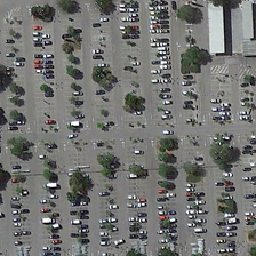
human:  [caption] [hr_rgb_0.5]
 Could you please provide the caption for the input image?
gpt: There are several trees around a big parking lot.

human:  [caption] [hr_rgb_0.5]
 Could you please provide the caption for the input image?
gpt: Several trees to the REDOR of a large parking lot.

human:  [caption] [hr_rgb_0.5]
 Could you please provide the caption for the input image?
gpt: Several trees around a big parking lot.

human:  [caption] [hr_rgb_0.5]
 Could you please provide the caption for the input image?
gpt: different trees around a large parking lot.

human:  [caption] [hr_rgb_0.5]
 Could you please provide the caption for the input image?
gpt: There are many trees around the parking lot.